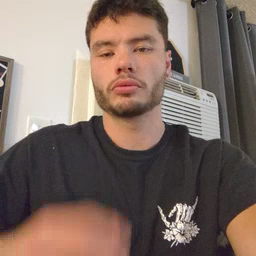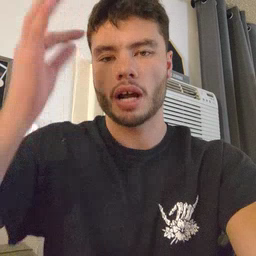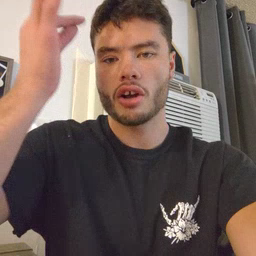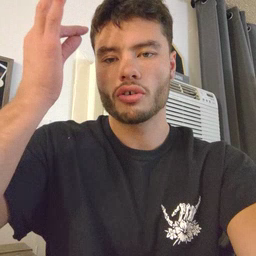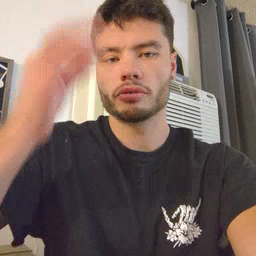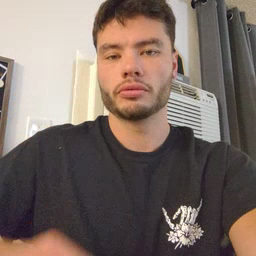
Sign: hair